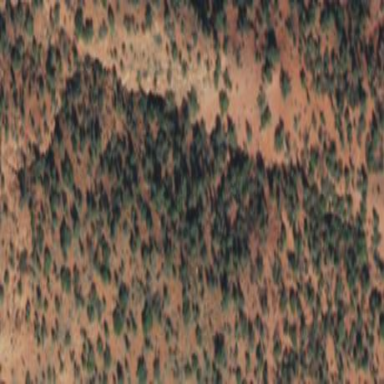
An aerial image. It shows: Woodland with needle-leaved trees.